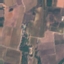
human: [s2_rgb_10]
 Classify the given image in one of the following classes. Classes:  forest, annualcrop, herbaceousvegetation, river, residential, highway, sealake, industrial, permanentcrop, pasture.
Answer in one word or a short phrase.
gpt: PermanentCrop